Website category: university
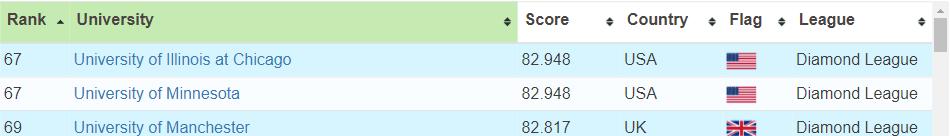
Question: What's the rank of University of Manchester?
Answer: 69

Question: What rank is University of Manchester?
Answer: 69

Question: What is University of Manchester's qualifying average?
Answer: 69

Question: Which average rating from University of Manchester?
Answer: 69

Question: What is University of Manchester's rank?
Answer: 69

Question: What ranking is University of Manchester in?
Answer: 69

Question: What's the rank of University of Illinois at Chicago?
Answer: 67

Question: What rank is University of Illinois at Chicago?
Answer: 67

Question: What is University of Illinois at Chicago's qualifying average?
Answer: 67

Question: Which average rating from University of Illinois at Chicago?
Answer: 67

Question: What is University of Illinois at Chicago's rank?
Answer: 67

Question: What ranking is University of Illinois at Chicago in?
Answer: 67

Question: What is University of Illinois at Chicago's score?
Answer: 82.948

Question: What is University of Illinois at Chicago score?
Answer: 82.948

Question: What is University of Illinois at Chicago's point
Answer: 82.948

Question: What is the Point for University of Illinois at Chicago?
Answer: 82.948

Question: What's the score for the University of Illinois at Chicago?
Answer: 82.948

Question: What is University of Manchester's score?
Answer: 82.817

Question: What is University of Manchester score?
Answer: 82.817

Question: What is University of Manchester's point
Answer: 82.817

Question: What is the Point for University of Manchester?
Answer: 82.817

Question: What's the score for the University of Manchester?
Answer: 82.817

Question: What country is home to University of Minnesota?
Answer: USA

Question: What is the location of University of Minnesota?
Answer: USA

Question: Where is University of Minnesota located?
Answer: USA

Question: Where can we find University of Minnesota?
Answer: USA

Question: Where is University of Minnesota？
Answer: USA

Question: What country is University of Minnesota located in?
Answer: USA

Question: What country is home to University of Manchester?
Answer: UK

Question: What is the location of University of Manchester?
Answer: UK

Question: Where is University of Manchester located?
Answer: UK

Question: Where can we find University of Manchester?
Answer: UK

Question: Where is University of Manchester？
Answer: UK

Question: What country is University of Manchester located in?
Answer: UK

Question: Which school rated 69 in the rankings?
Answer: University of Manchester

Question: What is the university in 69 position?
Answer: University of Manchester

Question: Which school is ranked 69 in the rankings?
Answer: University of Manchester

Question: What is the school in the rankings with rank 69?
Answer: University of Manchester

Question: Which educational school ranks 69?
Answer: University of Manchester

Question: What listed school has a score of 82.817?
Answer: University of Manchester

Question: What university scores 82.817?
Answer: University of Manchester

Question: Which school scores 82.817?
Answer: University of Manchester

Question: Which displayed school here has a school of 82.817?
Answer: University of Manchester

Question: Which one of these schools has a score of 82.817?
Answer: University of Manchester

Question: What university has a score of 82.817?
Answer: University of Manchester

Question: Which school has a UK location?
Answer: University of Manchester

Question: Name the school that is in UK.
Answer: University of Manchester

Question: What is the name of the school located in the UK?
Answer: University of Manchester

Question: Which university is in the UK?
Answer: University of Manchester

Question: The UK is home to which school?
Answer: University of Manchester

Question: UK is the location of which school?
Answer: University of Manchester